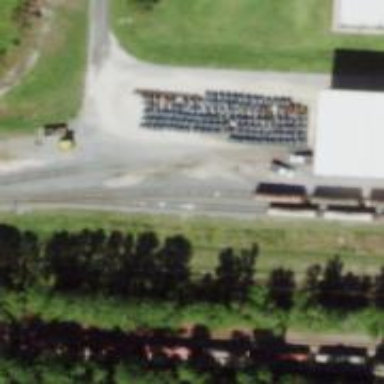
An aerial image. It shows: Rail spur service for freight transportation with steel rails.